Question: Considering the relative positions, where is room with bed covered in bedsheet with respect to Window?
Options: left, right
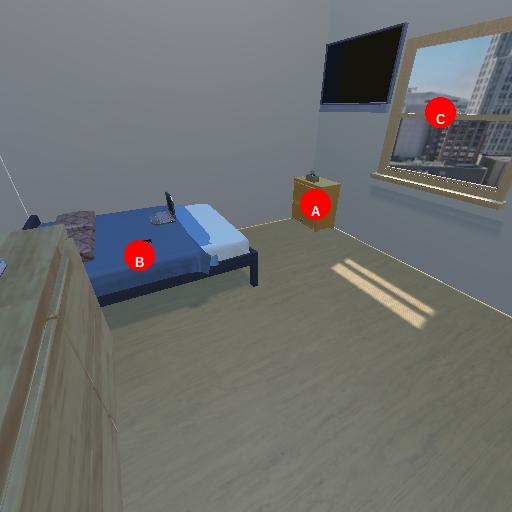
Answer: left